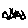
Label: triangle